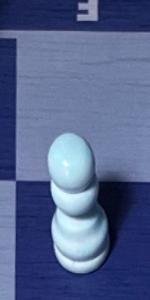
Label: Pawn_White